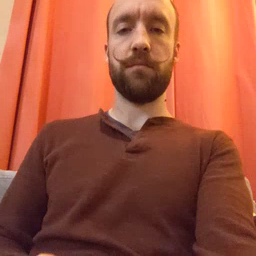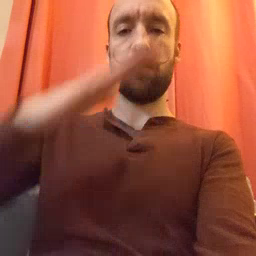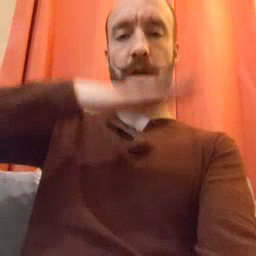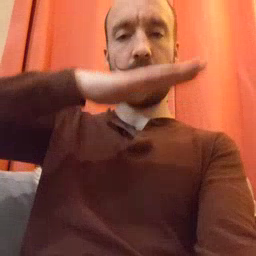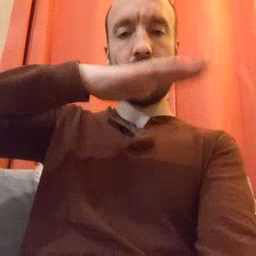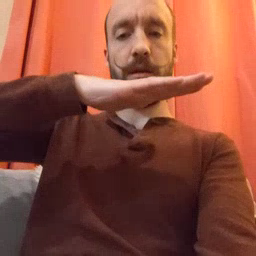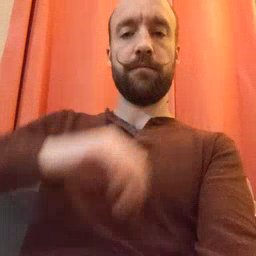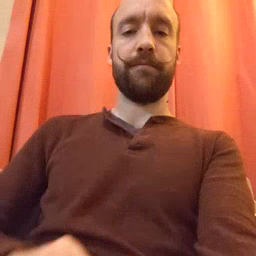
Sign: table